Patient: sex M, age 66
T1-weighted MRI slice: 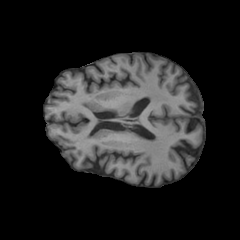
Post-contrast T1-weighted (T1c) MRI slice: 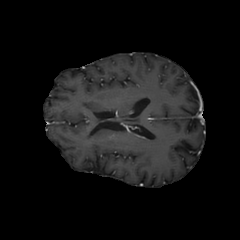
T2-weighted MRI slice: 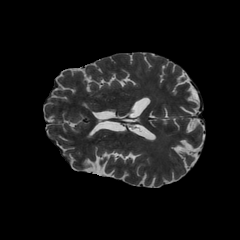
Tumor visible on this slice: no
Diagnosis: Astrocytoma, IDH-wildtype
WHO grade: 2